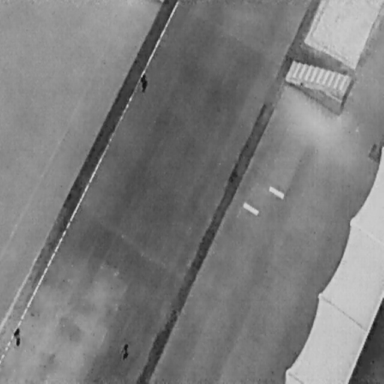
There are three People in the infrared image.